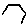
Label: hexagon